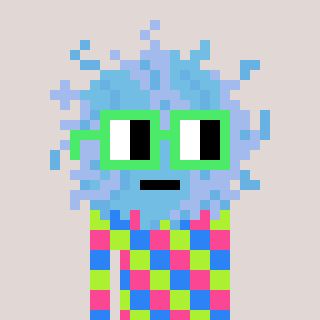
a pixel art character with square light green glasses, a lint-shaped head and a hotbrown-colored body on a warm background